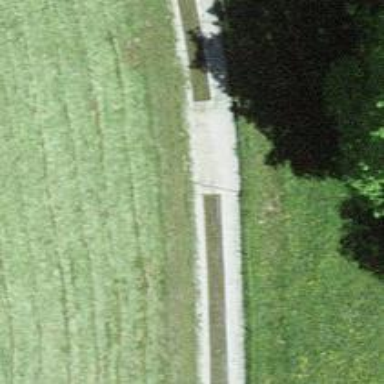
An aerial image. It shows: Concrete track with grade1 tracktype.